Question: I'm trying to implement 'android.support.v7.widget.SearchView' with a 'collapseIcon' on the 'Toolbar'. Everything works fine i.e, the 'SearchView' is working as expected but I'm unable to remove/ reduce the padding between the 'SearchView' and 'collapseIcon', as visible in the attached screenshot.
Any ideas on how can I do that?

I've tried :
'''
app:contentInsetStartWithNavigation="0dp"
app:contentInsetLeft="0dp"
app:contentInsetStart="0dp"
android:contentInsetLeft="0dp"
android:contentInsetStart="0dp"
'''
but this doesn't work.
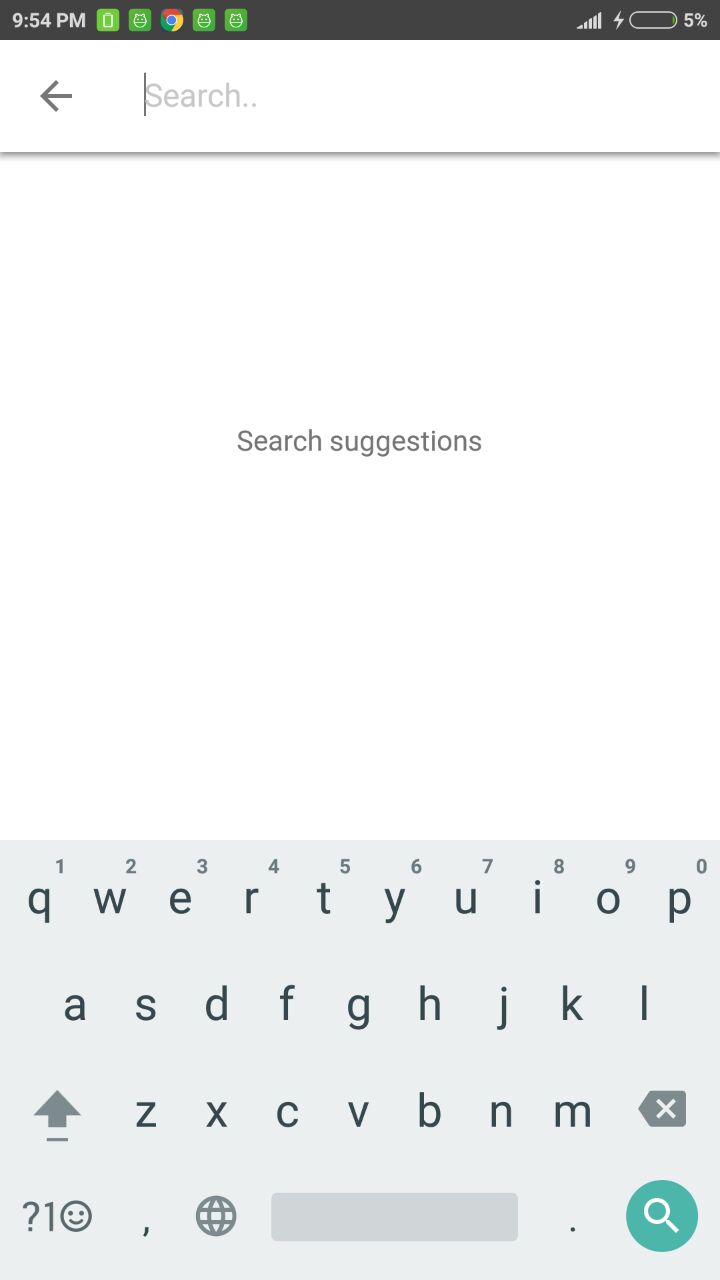
Answer: I managed to solve the problem by looking at the xml file that's used by 'SearchView', so the padding can be removed/reduced by changing the 'leftMargin' value:
'''
layoutParams.leftMargin = 0;
'''
for the following 'LinearLayout' inside the 'SearchView':
'''
LinearLayout searchEditFrame = (LinearLayout) searchView.findViewById(R.id.search_edit_frame);
'''